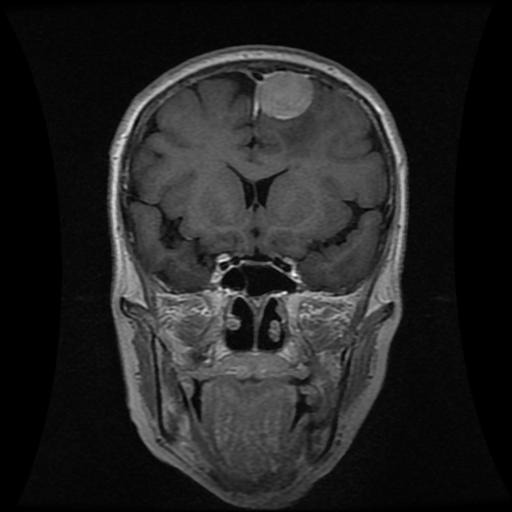
Label: meningioma